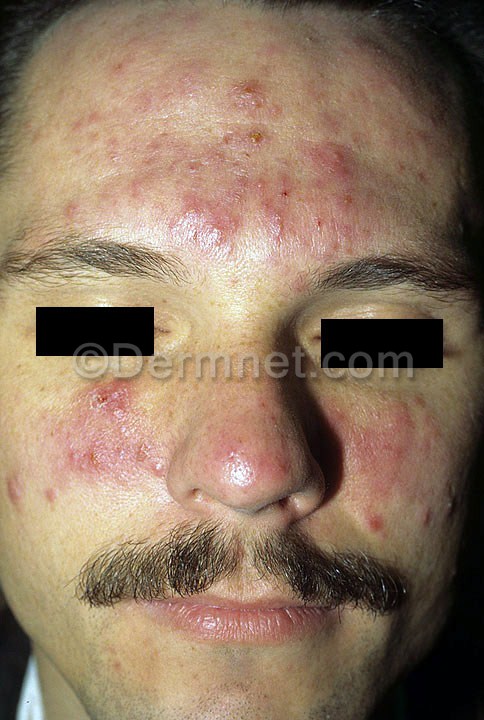
Disease: Acne and Rosacea Photos